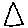
Label: triangle